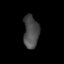
Tissue: prostate
Cell type: Myeloid cells
Senescence score: 0.2801
Nuclear area (px): 489
Mean DAPI intensity: 74.098